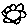
Label: flower